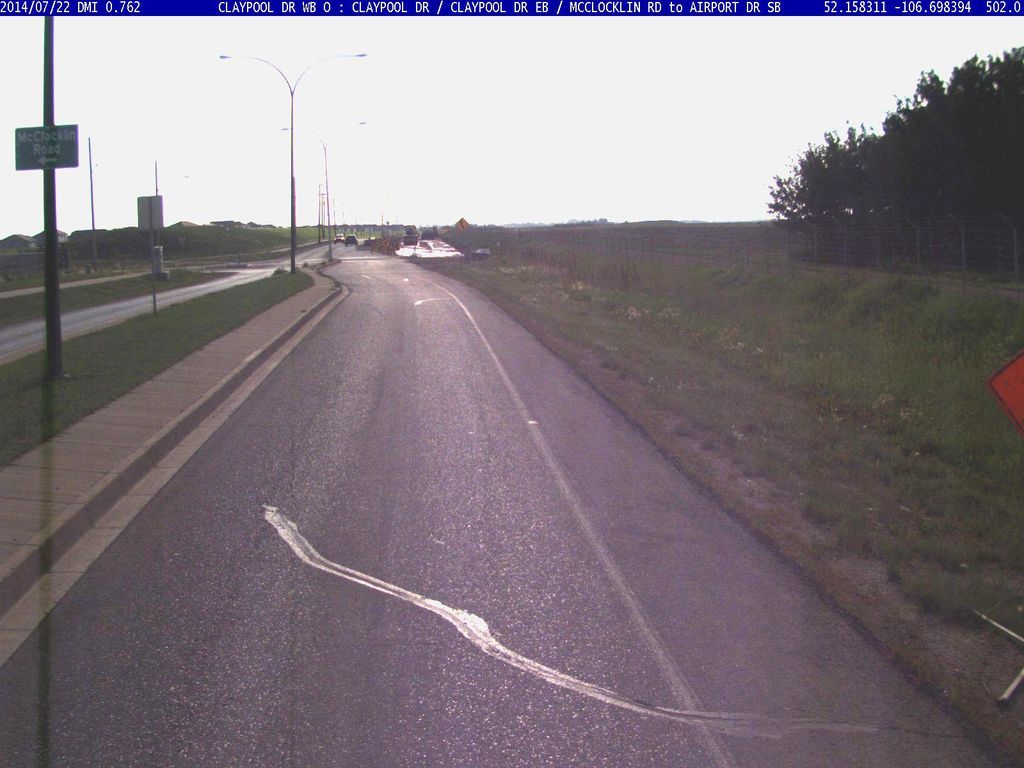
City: saskatoon